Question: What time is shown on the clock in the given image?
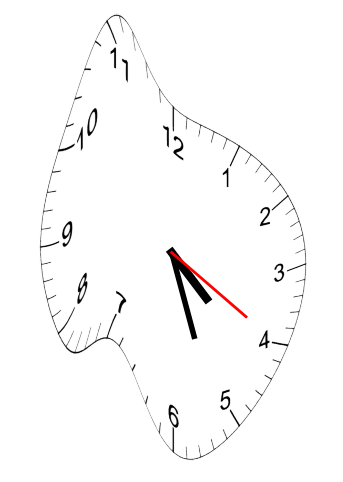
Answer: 04:26:20